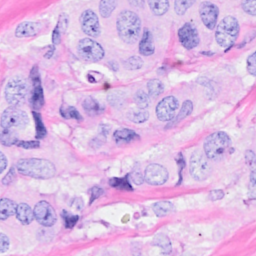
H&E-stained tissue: Breast